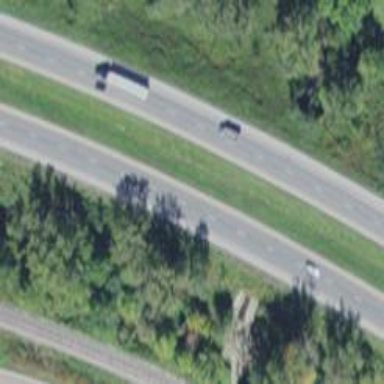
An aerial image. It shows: Asphalt motorway.